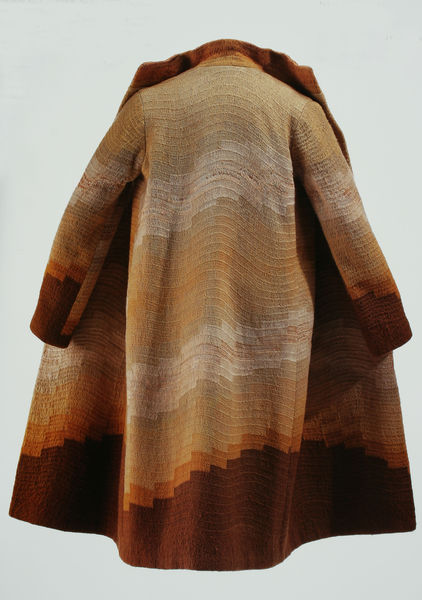
Titel: Mantel
Künstler: Sonia Delaunay
Standort: Kyoto (Japan)
Institution: Kyoto Costume Institute
Schlagwörter: weiß, ocker, braun, grau, kleid, orange, tuch, beige, mode, muster, jacke, kleidung, kragen, ärmel, mantel, stoff, wellen, streifen, foto, quer, braum, gewebe, gewebt, mustr